Field crop: maize
Growth stage: 2
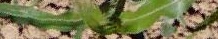
Species: maize